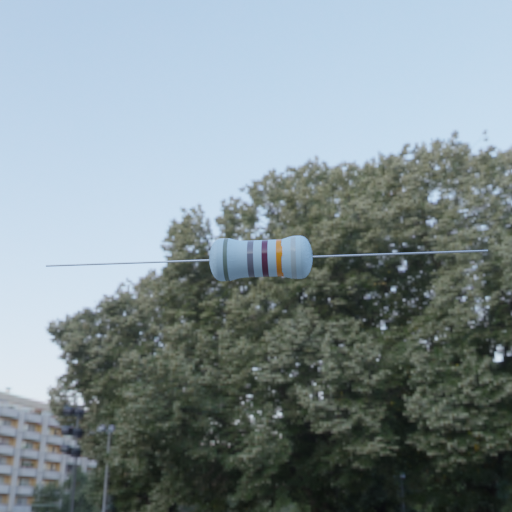
Resistor colour bands (in order): gray, gray, brown, orange, silver